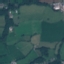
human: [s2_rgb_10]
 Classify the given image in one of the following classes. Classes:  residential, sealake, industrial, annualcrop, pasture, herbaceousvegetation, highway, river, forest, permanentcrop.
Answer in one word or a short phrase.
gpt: Pasture